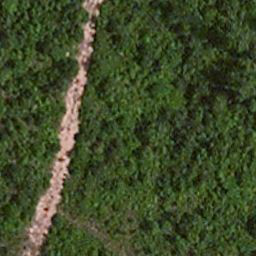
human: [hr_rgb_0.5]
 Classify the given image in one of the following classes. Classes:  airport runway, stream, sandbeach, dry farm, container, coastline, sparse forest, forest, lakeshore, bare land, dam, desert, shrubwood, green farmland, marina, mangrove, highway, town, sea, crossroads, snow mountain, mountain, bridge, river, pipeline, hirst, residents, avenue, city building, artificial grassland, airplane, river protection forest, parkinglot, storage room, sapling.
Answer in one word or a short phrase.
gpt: avenue